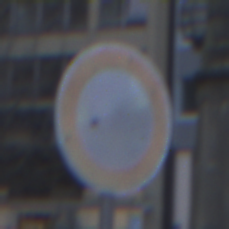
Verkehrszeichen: VerbotFahrzeugeAllerArt
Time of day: SunriseSunset
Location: Outdoor (Urban)
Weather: PartlyCloudy
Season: NotSpecified
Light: Natural